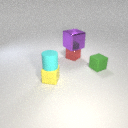
small yellow rubber cube to the left of small green rubber cube